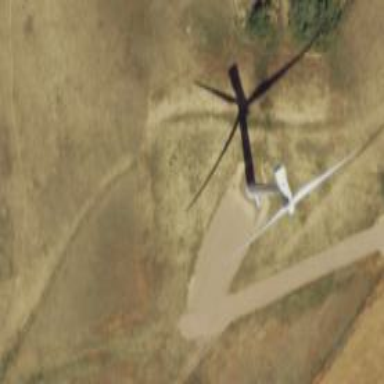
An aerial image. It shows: Wind generator powered by horizontal axis wind turbine.